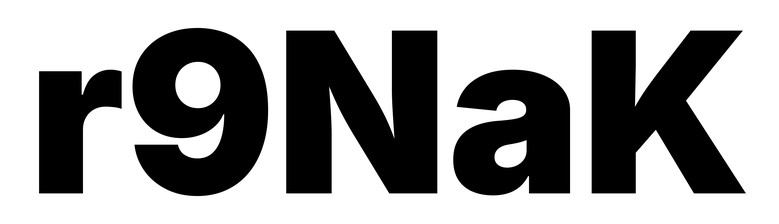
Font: Inter_Black